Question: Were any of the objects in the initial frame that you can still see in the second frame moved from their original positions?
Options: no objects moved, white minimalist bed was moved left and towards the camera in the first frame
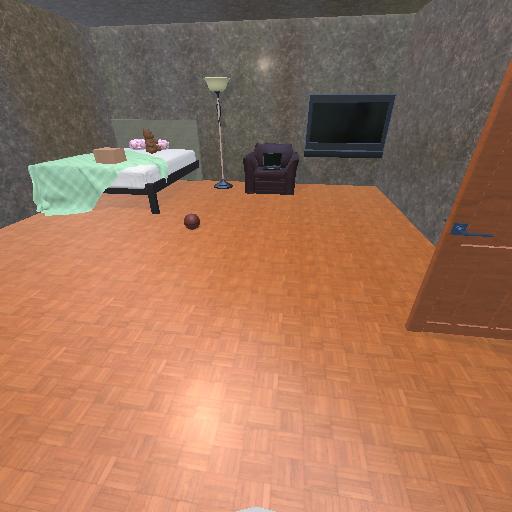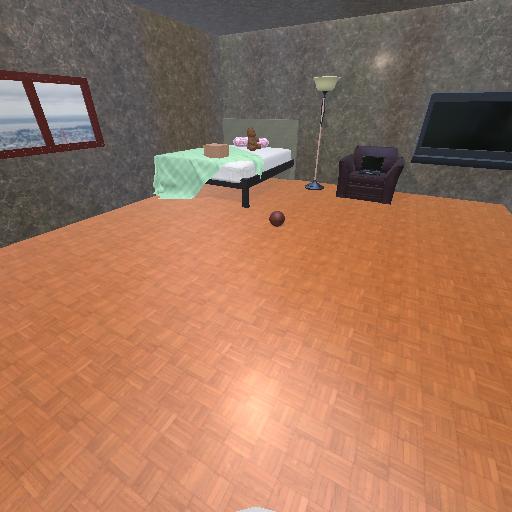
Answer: no objects moved